Aerial crown-view tile of a tropical tree (Barro Colorado Island, Panama), acquired 20250715:
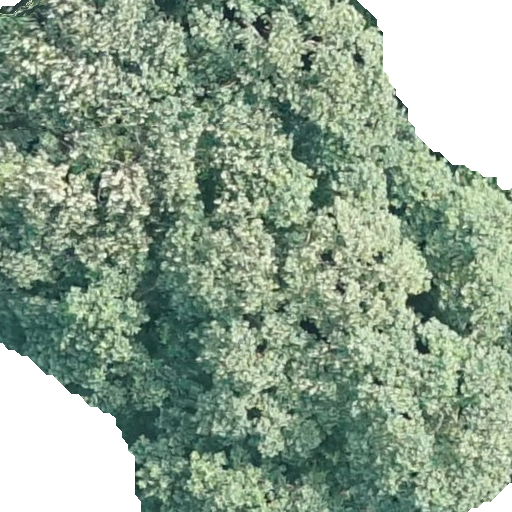
Species: Hieronyma alchorneoides
GBIF accepted scientific name: Hieronyma alchorneoides
Crown area: 441.561 m²